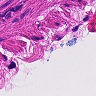
Metastatic tissue present: no